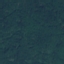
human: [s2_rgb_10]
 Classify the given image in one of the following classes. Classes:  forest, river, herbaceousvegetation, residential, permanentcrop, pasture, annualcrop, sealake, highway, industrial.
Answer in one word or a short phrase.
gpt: Forest